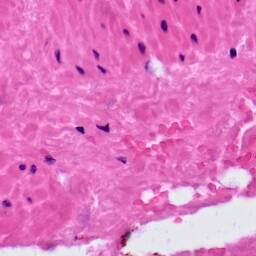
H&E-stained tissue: Prostate